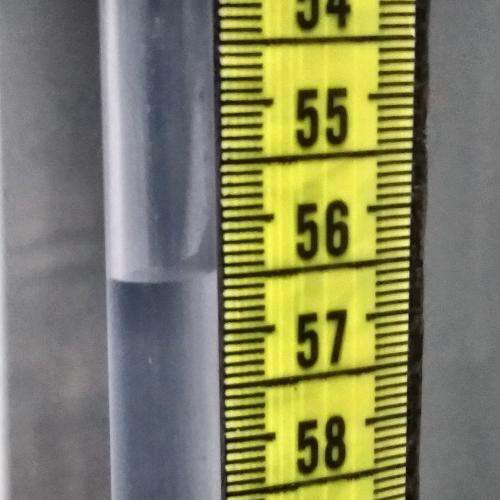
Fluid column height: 56.5 cm